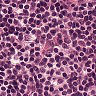
Metastatic tissue present: no